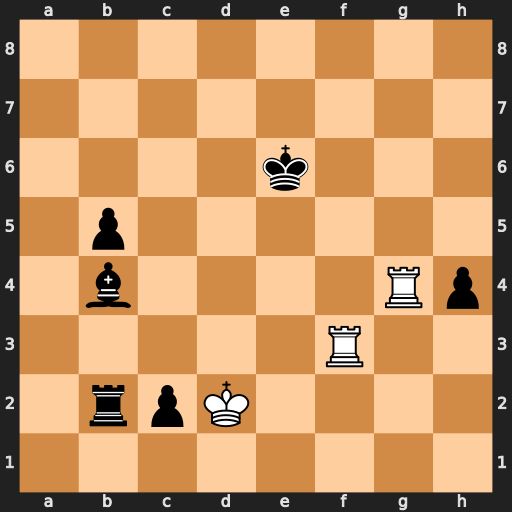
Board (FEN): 8/8/4k3/1p6/1b4Rp/5R2/1rpK4/8
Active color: w
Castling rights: -
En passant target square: -
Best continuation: Kc1 Bd2+ Kxd2 c1=R+ Kxc1